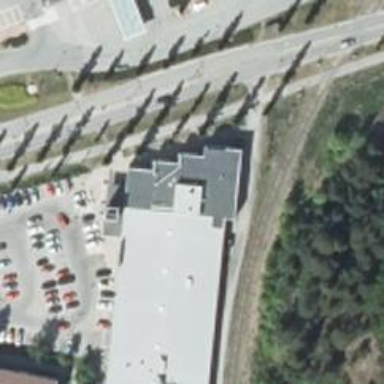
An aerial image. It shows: Post office.